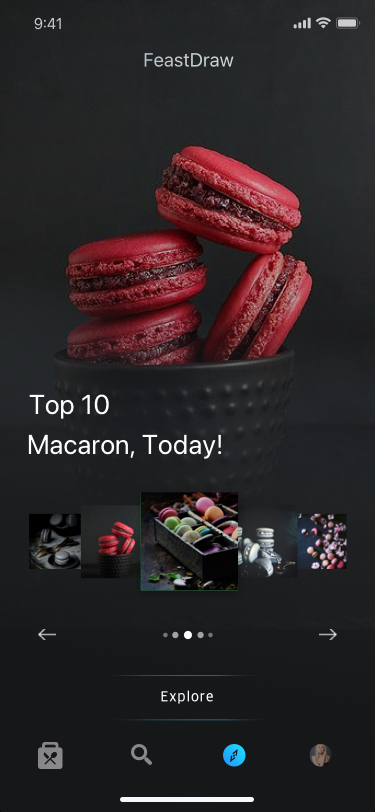
Text in this UI design:
Explore
Top 10
Macaron, Today!
FeastDraw